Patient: sex M, age 34
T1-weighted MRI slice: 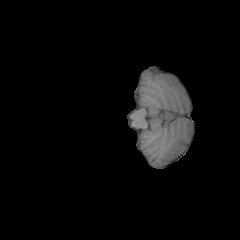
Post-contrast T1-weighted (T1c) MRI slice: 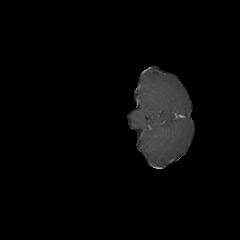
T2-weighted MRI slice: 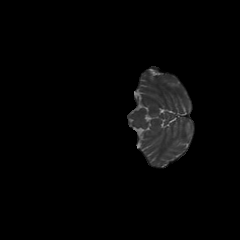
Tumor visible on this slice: no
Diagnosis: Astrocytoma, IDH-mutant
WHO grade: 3